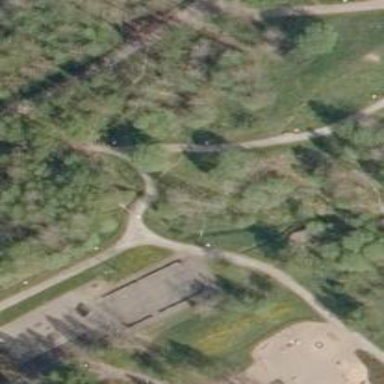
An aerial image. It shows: Disc golf hole.